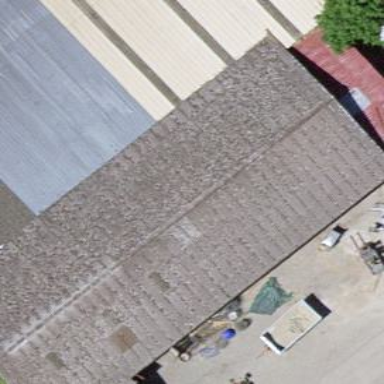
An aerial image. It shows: Rural barn.